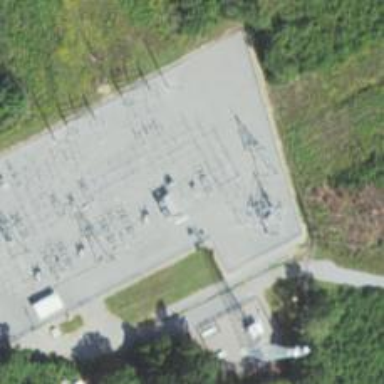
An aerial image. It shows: Switch for power supply.